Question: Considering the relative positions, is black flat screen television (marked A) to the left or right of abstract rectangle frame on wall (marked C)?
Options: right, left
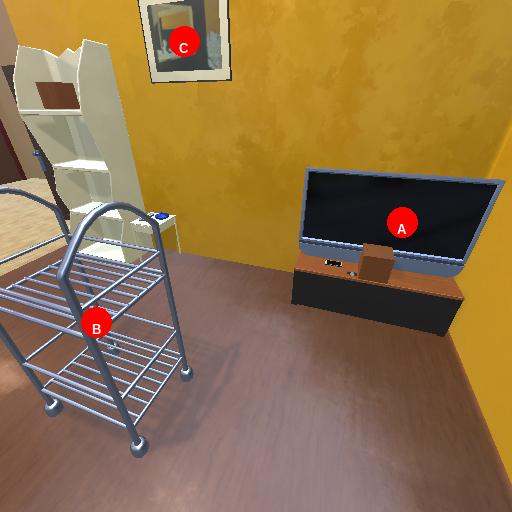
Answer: right